Question: So I think a UIScrollView is the best way to achieve what I want.
I will be adding 1 pixel width lines to the right side of a view every 1 second. I only want the last x number of lines shown on the screen, but then the ability to slide backwards and view previous ones.
For an example of what the view will look like:

From what I can tell I should use a UIScrollView to achieve this, but it seems that that wants you to define the width and number to render ahead of time, but I will be adding it dynamically while the user is using my app.
Any help would be great, thanks!
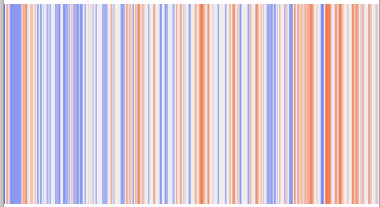
Answer: I think using a scrollView will be pretty complicated. My suggestion is you could use a 'collectionView' for that and use 'insertRowAtIndexPath:' to insert new rows.
You will implement the delegate method for the cell size, looking something like this :
'''
-(CGSize)collectionView:(UICollectionView *)collectionView layout:(UICollectionViewLayout *)collectionViewLayout sizeForItemAtIndexPath:(NSIndexPath *)indexPath {
return CGSizeMake(1, CGRectGetHeight(collectionView.frame));
}
'''
Then you just need to set different colors for the cells background.
Let me know how it went or if you have questions.